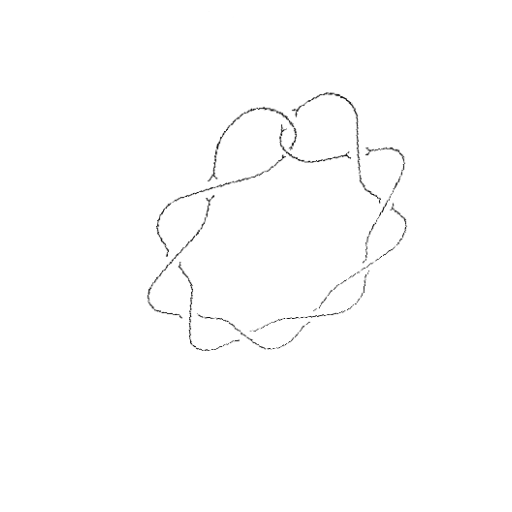
Crossing number: 10